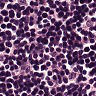
Metastatic tissue present: no